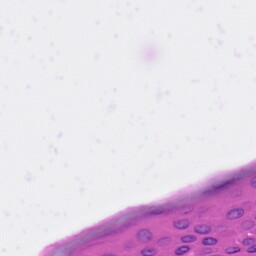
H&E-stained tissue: Skin